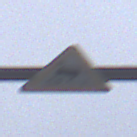
Verkehrszeichen: SchleuderOderRutschgefahr
Umgebung: Outdoor, Suburban
Tageszeit: MorningAfternoon
Wetter: Overcast
Licht: Natural
Jahreszeit: NotSpecified
Kontrast: LowContrast